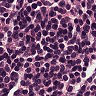
Metastatic tissue present: no